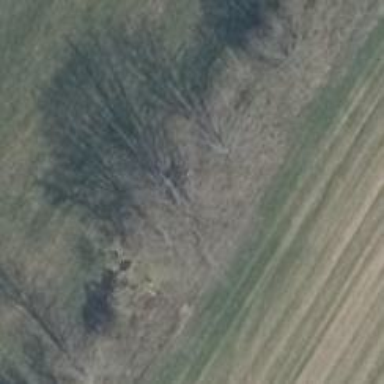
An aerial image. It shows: Row of deciduous broadleaved trees.